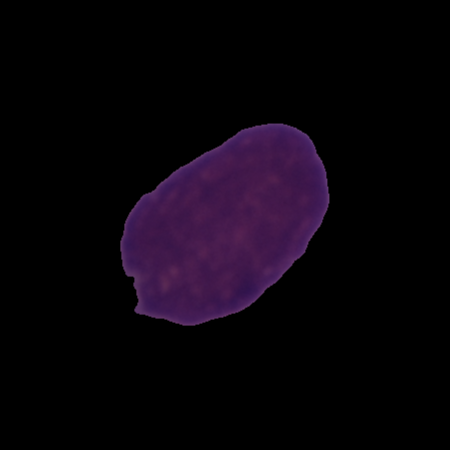
Label: cancer